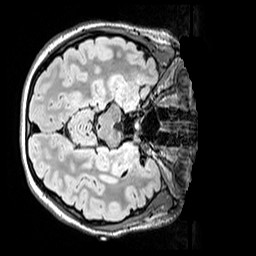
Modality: FLAIR
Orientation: axial
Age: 12
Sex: female
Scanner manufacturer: siemens
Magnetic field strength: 3 T
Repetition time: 5 s
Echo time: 0.388 s